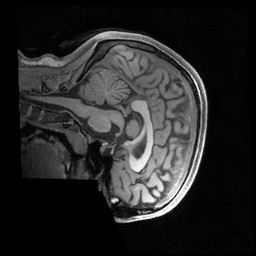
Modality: T1w
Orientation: sagittal
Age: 20
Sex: female
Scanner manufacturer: siemens
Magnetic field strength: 3 T
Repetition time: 2.4 s
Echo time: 0.00231 s